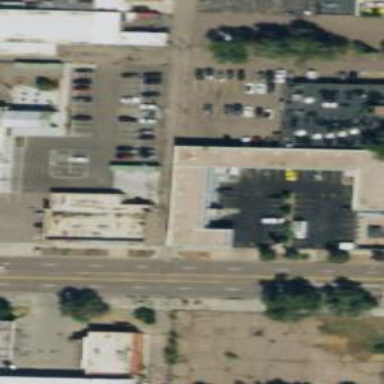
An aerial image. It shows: Building that is motel.